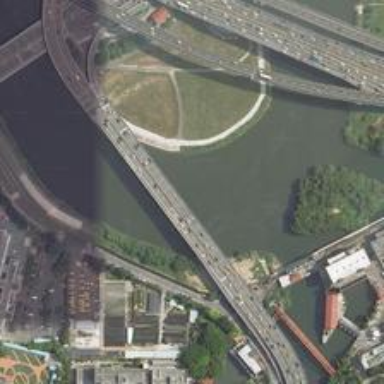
These are two basketball courts surrounded by red buildings, and there are plenty of green spaces and a wide variety of buildings nearby .